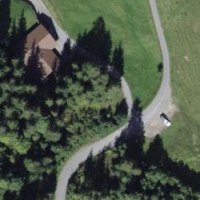
EUNIS habitat code: 43
Species observed at this site:
Mercurialis perennis